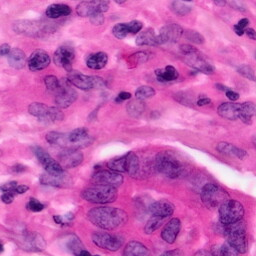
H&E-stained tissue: Pancreatic